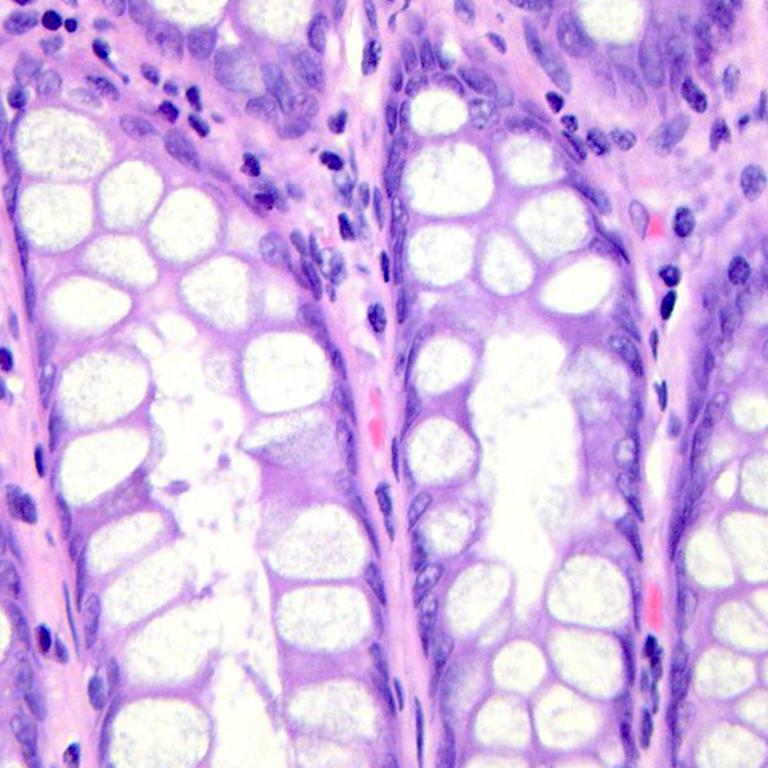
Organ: colon
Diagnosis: benign